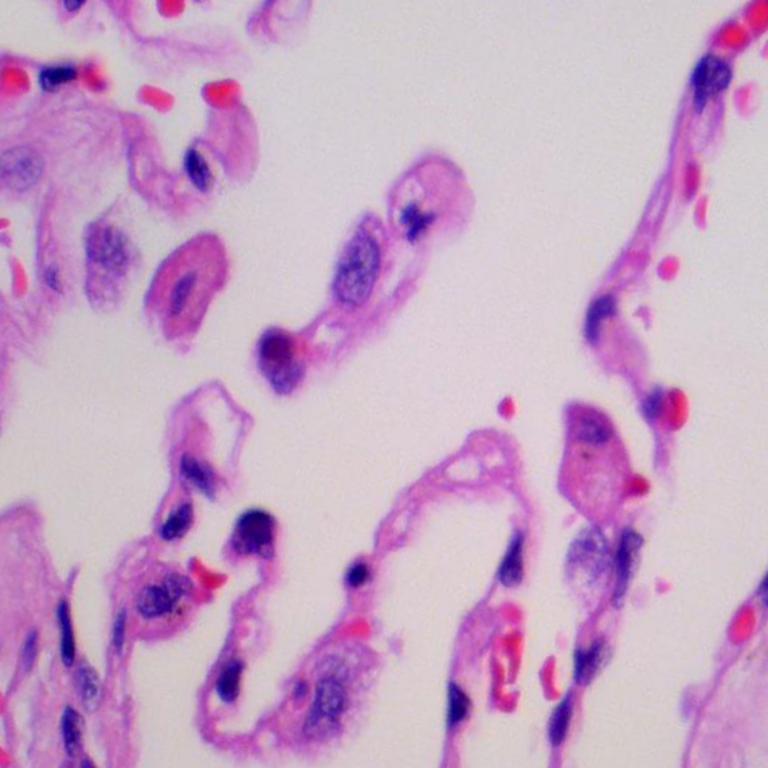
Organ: lung
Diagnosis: benign